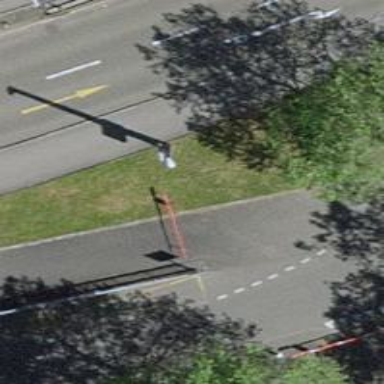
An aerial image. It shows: Lift gate barrier.